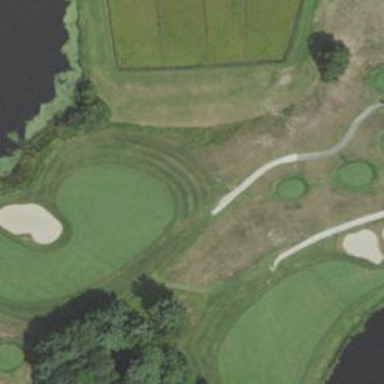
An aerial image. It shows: Service road used as golf cart path.